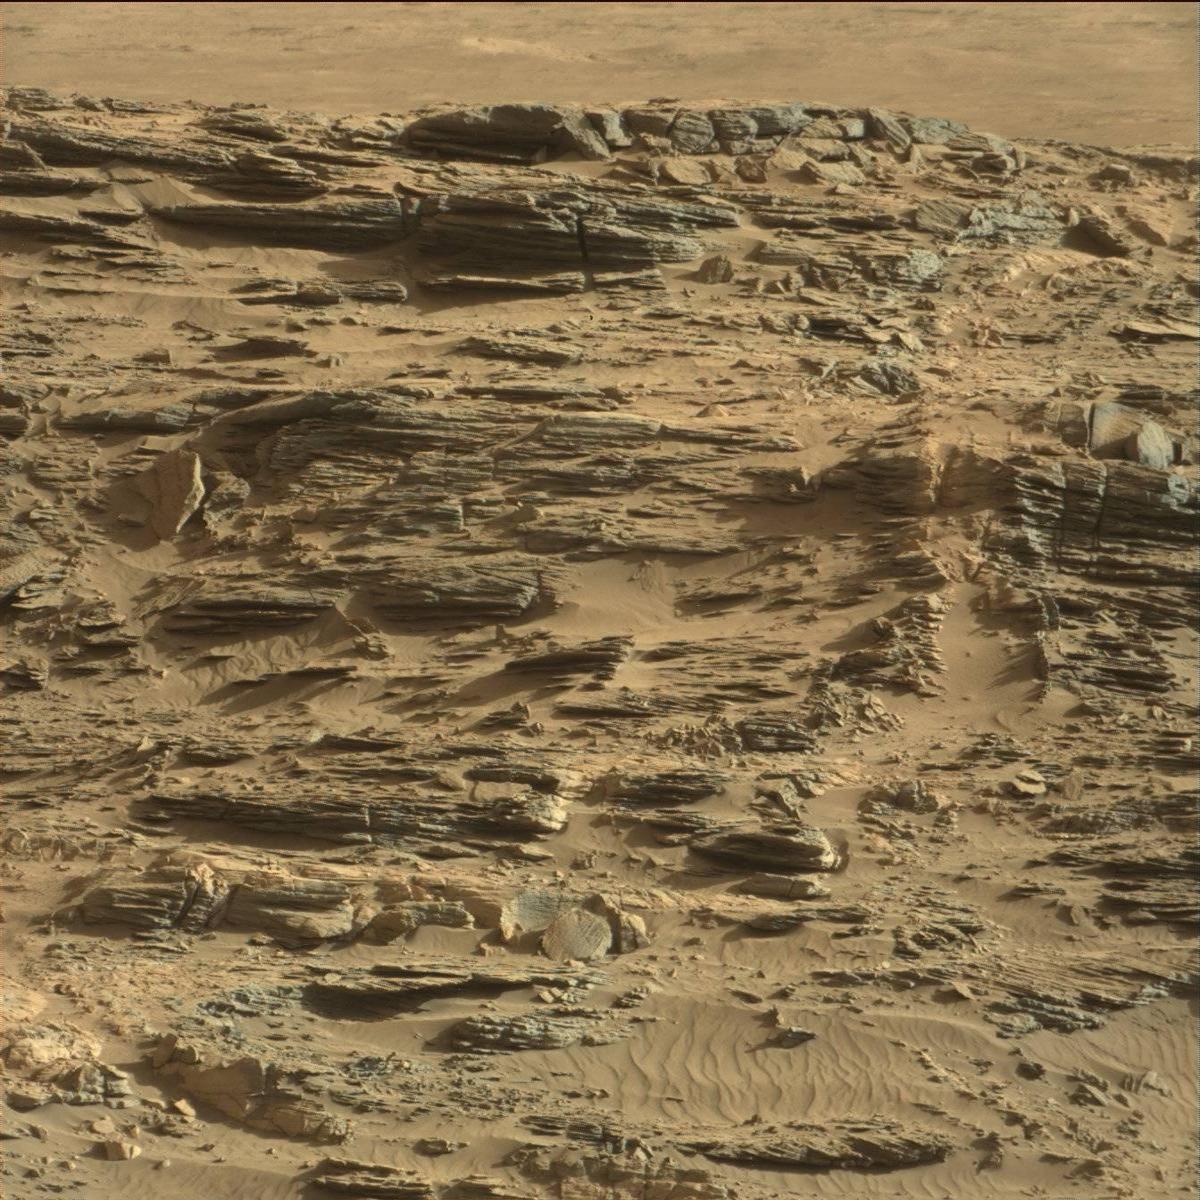
Terrain classes present: Bedrock, Sand / Soil